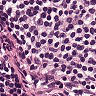
Metastatic tissue present: no